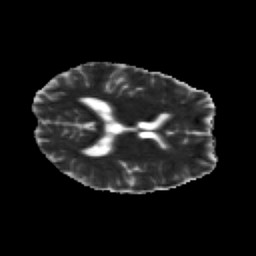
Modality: MD
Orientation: axial
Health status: healthy
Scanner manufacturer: siemens
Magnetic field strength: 3 T
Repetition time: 12 s
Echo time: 0.092 s